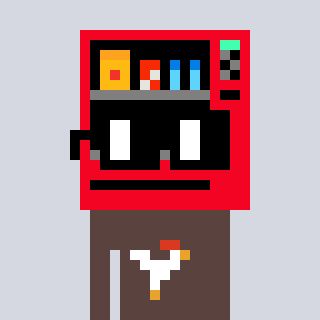
a pixel art character with square black glasses, a vending machine-shaped head and a darkbrown-colored body on a cool background